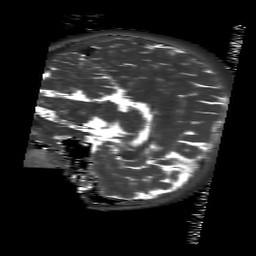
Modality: T2map
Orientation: sagittal
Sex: female
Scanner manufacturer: siemens
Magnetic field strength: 3 T
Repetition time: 4 s